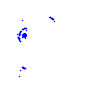
Particle: pion